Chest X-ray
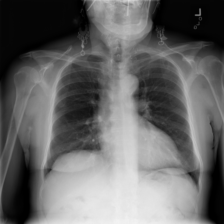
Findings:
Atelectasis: negative
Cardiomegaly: negative
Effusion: negative
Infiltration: negative
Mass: negative
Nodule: negative
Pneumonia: negative
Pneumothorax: negative
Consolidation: negative
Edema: negative
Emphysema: negative
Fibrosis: negative
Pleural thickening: negative
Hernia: negative